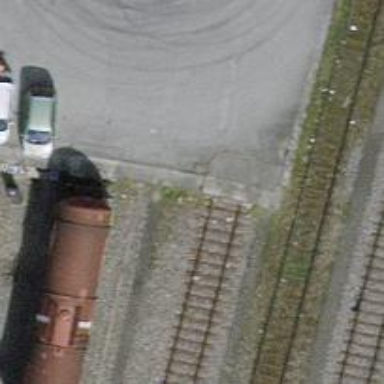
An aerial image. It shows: Railway buffer stop.